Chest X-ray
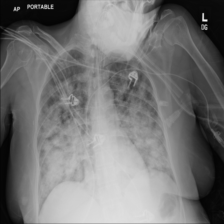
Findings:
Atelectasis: negative
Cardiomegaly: negative
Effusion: negative
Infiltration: negative
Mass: negative
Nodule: negative
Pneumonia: negative
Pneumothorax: negative
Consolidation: negative
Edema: negative
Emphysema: negative
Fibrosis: negative
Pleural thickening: negative
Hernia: negative